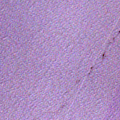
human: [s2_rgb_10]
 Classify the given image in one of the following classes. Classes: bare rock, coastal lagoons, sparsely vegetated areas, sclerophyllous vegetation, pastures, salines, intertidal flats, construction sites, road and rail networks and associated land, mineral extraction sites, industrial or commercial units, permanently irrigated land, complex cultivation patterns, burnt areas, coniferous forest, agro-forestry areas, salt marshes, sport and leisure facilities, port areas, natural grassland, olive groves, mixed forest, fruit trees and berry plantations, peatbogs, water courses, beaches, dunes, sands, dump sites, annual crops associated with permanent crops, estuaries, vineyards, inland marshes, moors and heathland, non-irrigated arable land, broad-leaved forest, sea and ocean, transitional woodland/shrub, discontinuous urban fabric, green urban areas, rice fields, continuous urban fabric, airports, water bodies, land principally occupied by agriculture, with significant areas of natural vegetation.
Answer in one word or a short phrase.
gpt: water bodies